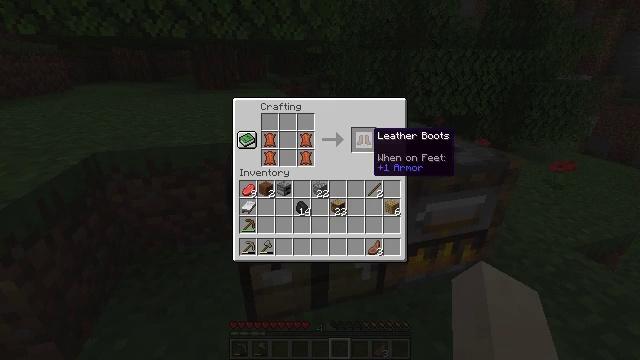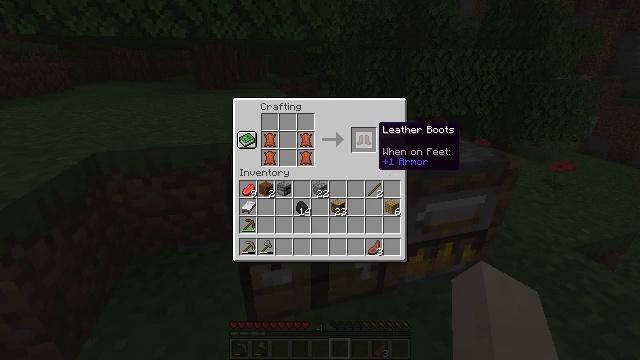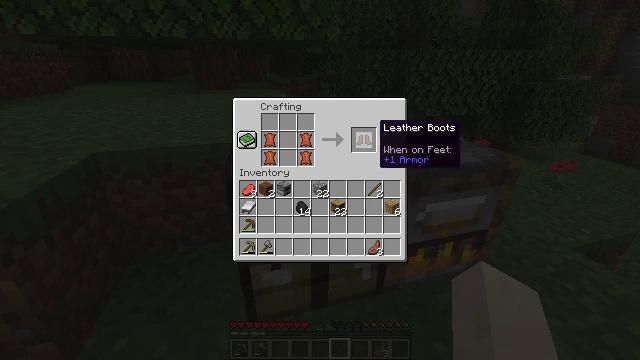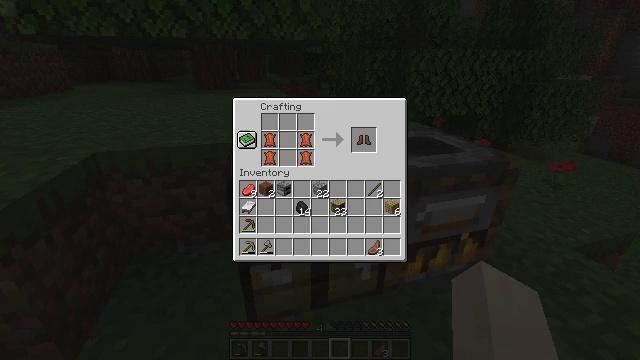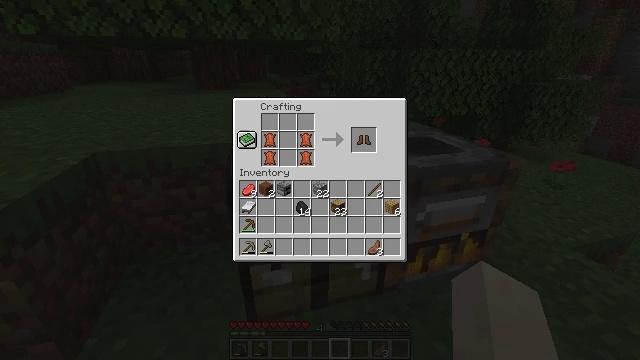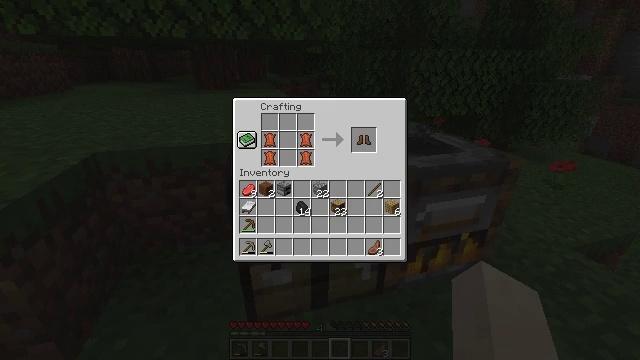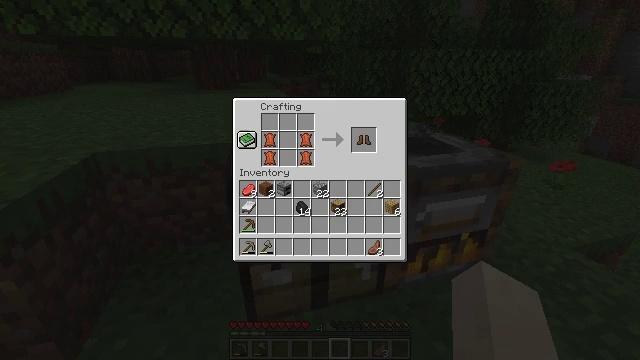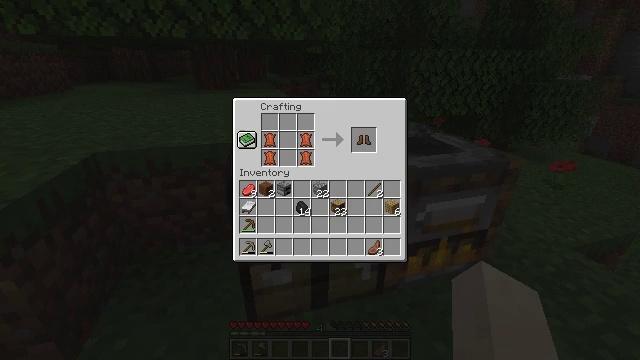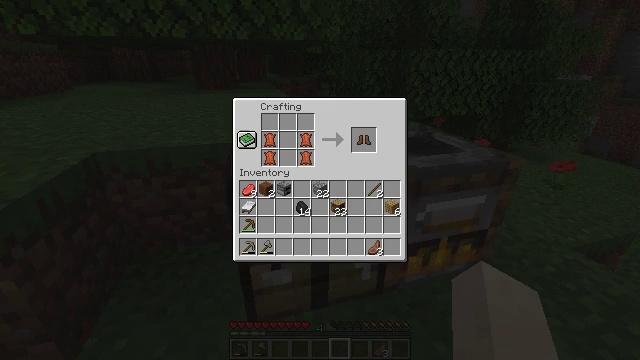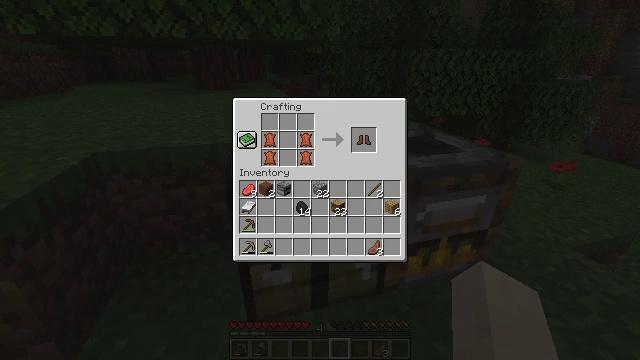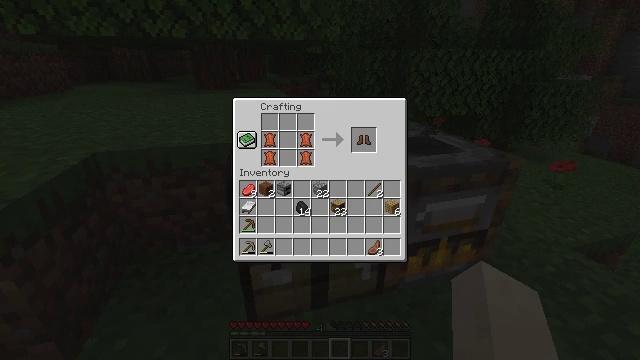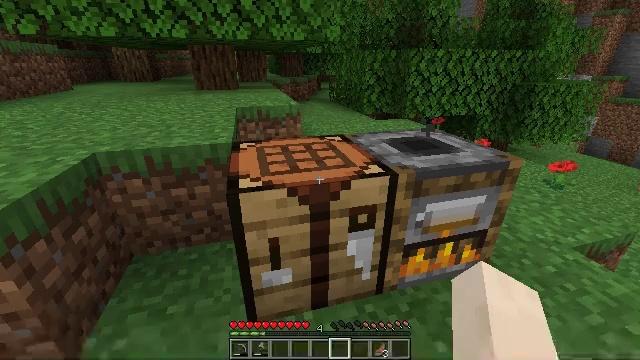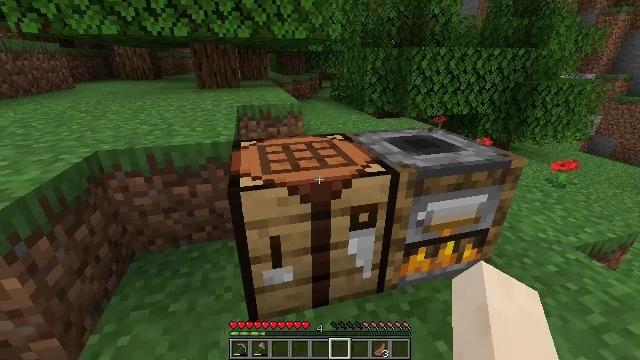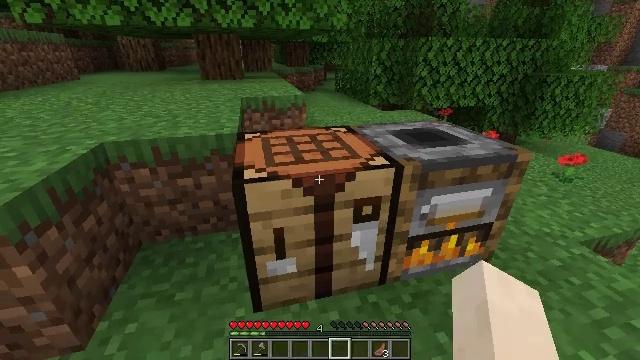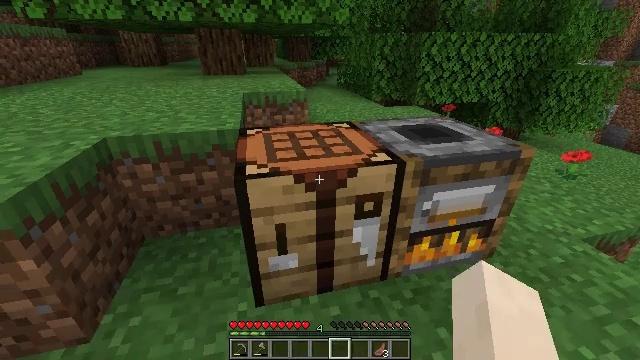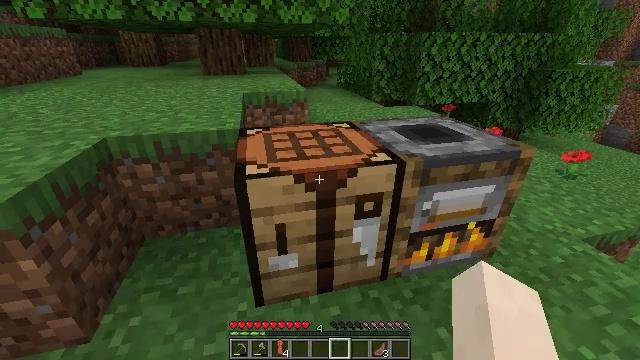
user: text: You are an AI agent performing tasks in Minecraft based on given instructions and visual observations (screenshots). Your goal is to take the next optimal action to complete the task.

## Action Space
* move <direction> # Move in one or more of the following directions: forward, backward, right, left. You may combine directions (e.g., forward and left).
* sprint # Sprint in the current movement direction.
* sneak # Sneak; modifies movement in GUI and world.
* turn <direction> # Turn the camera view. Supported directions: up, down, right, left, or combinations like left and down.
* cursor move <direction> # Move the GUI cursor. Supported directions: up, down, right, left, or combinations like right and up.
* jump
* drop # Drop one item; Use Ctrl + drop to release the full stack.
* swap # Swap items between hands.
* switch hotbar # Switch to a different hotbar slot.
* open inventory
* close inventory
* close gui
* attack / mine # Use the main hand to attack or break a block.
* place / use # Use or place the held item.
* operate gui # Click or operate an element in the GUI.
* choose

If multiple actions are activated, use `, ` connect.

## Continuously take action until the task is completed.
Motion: motion action
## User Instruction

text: Make leather boots with leather.
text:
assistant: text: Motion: sneak
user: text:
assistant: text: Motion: sneak
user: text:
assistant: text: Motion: sneak
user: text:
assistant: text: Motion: sneak
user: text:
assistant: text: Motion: sneak, operate gui
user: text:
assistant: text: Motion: sneak, operate gui
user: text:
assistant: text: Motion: sneak
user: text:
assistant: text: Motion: sneak
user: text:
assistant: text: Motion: no_op
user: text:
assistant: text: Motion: no_op
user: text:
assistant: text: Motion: no_op
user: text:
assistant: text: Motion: no_op
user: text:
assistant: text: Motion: turn down
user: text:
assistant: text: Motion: no_op
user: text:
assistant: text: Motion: no_op
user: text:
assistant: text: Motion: no_op
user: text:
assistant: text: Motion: no_op
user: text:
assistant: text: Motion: no_op
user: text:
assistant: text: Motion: no_op
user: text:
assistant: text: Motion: no_op
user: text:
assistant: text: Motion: use / place
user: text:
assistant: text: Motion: use / place
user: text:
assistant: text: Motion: use / place
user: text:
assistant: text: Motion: no_op
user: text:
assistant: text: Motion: no_op
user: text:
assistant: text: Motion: no_op
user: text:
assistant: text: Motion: no_op
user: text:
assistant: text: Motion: cursor move down
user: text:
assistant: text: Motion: cursor move left and down
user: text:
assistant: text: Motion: cursor move left and down